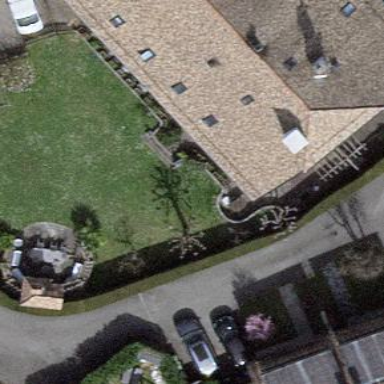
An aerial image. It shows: Garden enclosed by fence.